Interaction volume radius: 5 \u00c5
Interaction volume height: 25 \u00c5
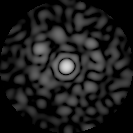
Disorder parameter: 0.7831